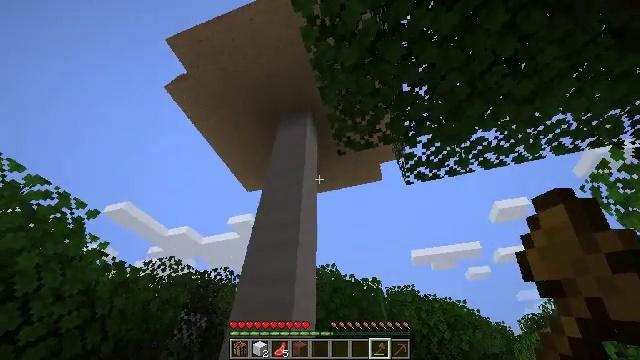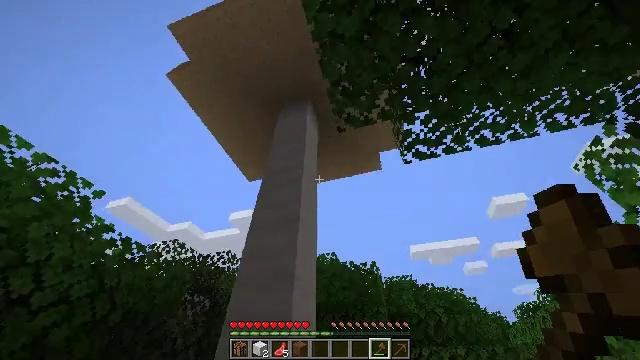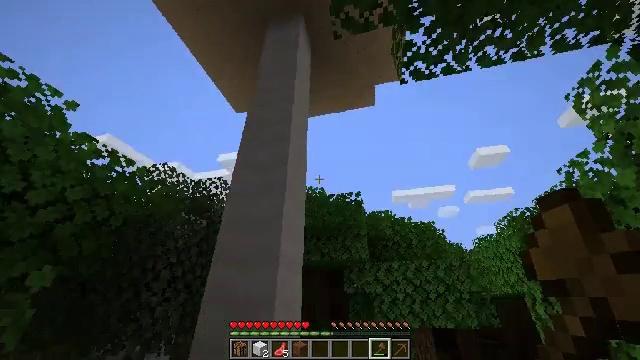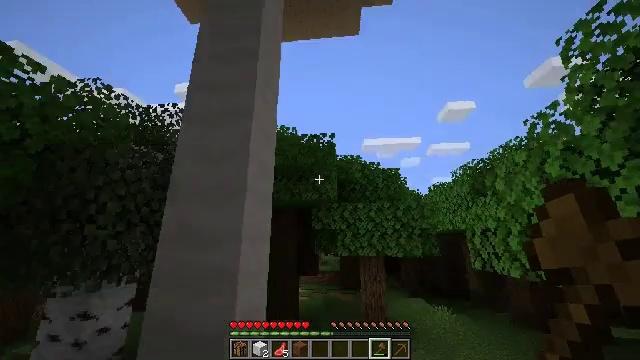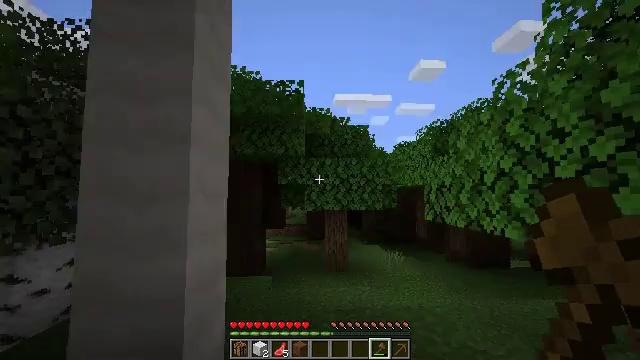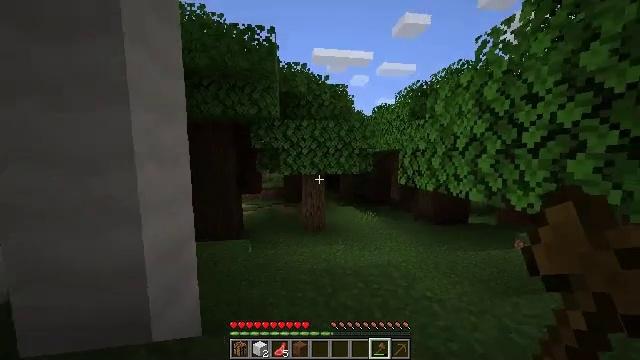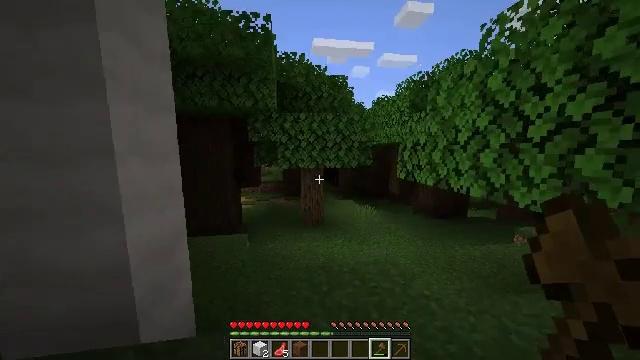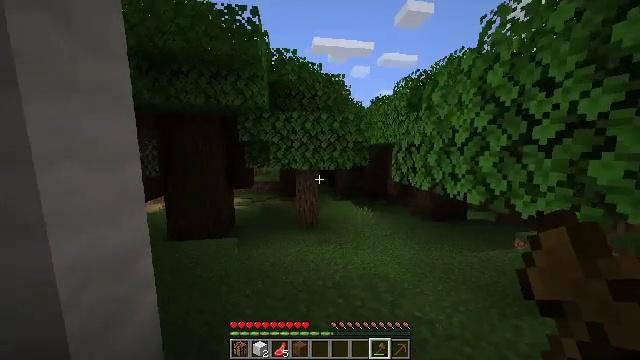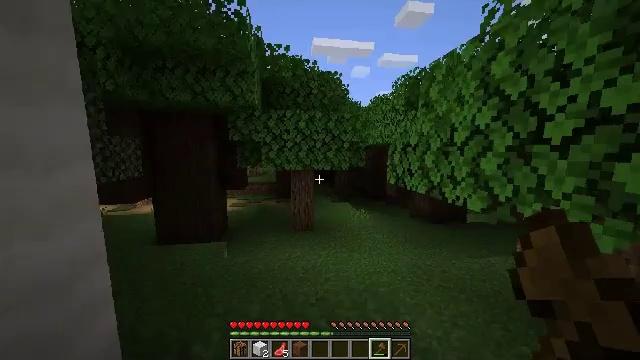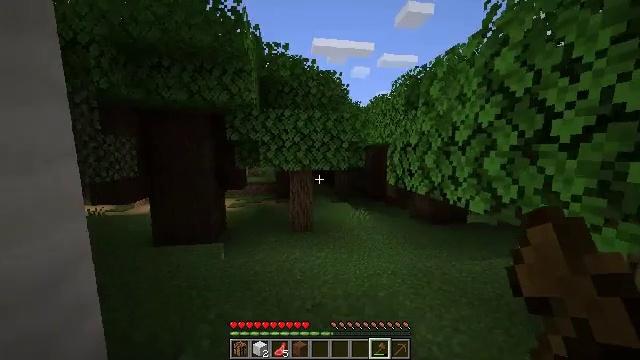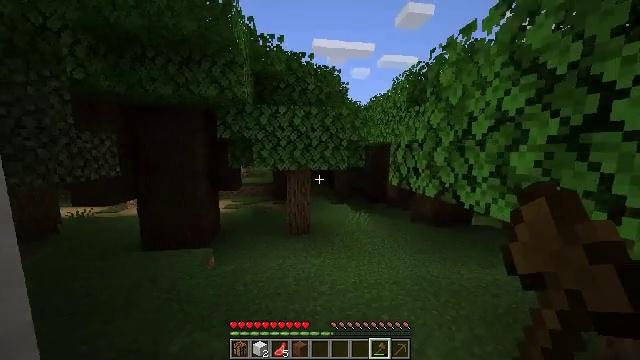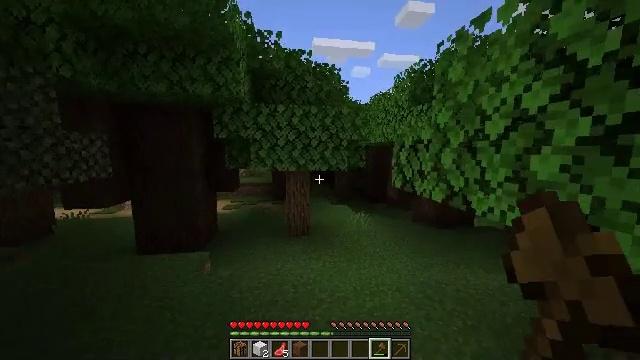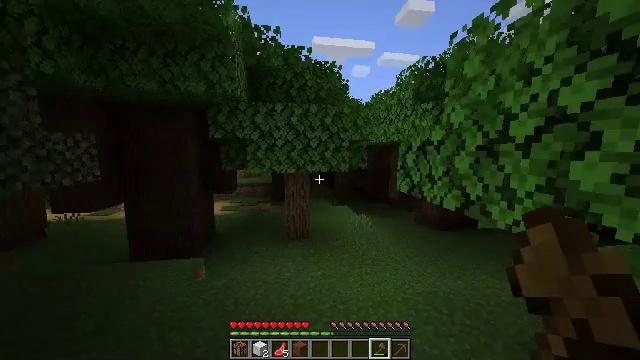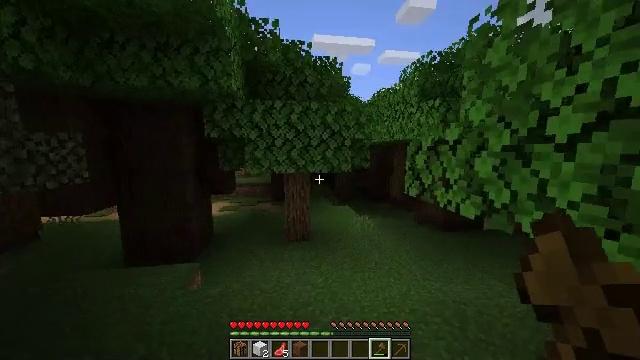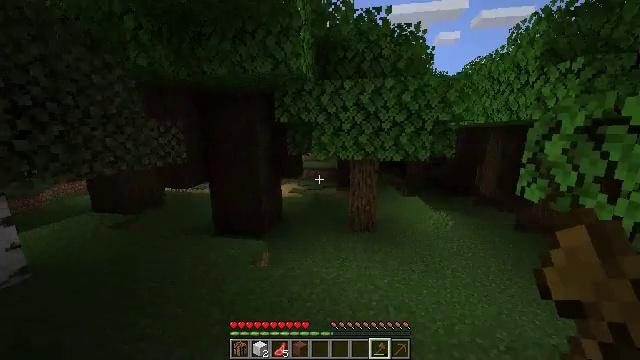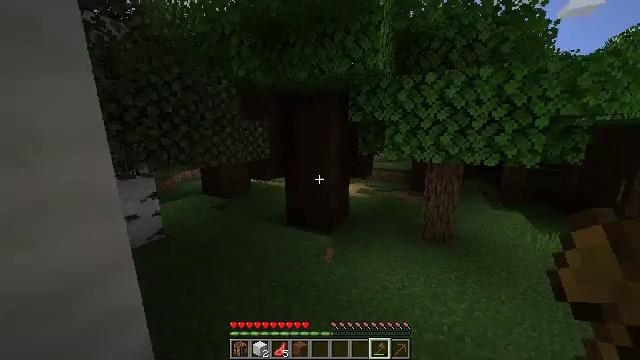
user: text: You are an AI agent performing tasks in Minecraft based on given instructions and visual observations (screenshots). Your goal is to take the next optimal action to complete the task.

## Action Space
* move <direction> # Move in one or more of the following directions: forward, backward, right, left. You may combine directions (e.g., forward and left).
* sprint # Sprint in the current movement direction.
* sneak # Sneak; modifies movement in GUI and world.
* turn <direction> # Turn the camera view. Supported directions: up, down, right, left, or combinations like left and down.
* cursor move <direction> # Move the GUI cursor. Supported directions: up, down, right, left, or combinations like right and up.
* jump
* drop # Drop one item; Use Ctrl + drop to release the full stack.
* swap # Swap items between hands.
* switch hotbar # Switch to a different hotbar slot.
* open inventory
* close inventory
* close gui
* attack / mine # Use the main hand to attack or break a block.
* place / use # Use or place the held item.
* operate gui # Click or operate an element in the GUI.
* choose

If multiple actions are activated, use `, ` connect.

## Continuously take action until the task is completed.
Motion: motion action
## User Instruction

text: Mine the white bed.
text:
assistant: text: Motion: move forward
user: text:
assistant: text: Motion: move forward, turn right and down
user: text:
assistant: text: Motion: move forward, turn right and down
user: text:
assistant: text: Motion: move forward and move right, turn right and down
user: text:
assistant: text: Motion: move forward and move right, turn right and down
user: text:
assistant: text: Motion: move forward and move right, turn down
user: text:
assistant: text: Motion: move forward and move right
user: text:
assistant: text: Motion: move forward
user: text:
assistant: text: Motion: move forward
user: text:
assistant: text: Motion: move forward
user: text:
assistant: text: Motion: move forward
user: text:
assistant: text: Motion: move forward
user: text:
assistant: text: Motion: move forward
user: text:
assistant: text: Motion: move forward, turn left and down
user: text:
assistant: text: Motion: move forward, turn left
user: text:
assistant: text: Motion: move forward, turn left
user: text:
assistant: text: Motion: move forward
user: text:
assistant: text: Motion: move forward
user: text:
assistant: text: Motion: move forward
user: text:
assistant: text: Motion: move forward, turn right
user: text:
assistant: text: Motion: move forward, turn right
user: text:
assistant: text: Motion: move forward, turn right
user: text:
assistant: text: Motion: move forward
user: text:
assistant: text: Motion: move forward
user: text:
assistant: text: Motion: move forward
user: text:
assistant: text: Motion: move forward
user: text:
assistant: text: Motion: move forward
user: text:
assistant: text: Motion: move forward
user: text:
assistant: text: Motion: move forward, turn down
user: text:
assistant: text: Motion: move forward